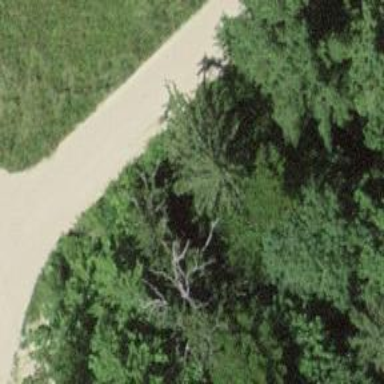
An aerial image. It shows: Gravel track.